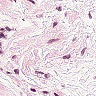
Metastatic tissue present: no